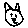
Label: cat